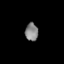
Tissue: lung
Cell type: Others
Senescence score: 0.2401
Nuclear area (px): 228
Mean DAPI intensity: 130.377